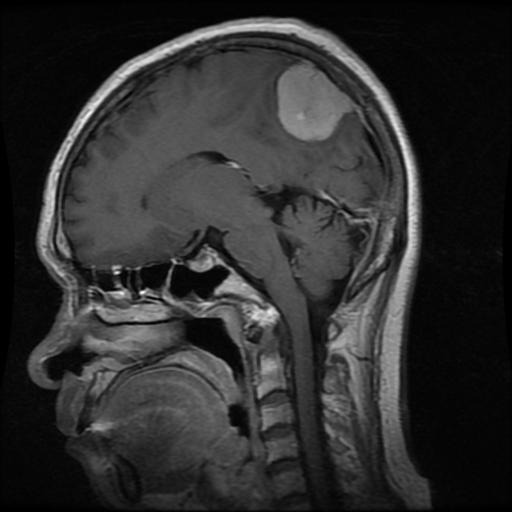
Label: meningioma